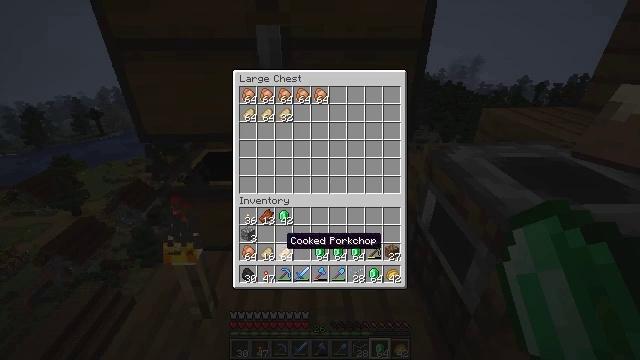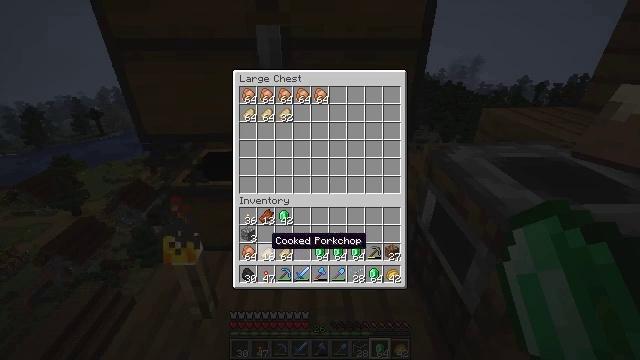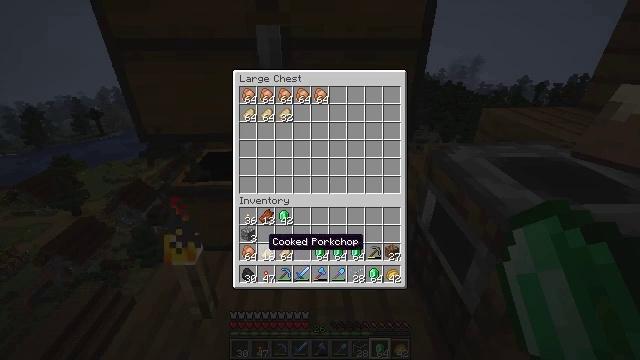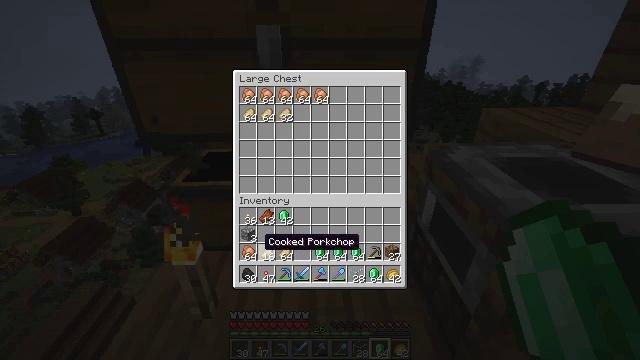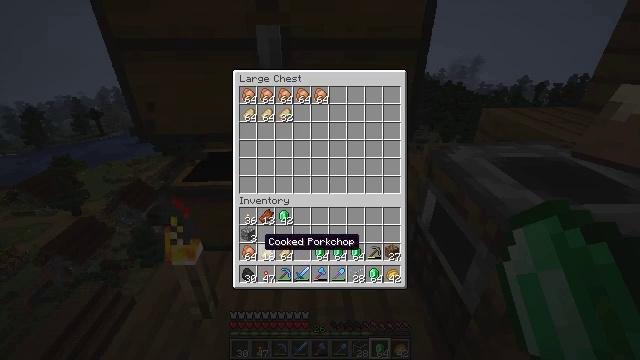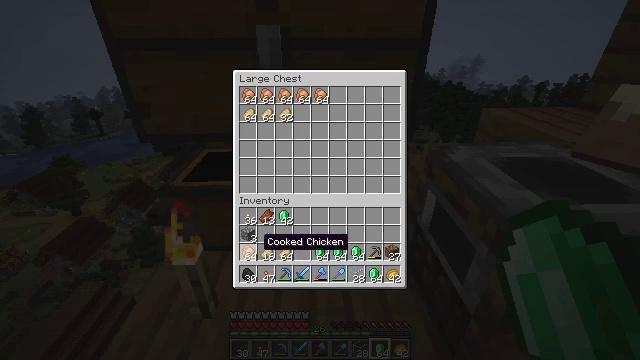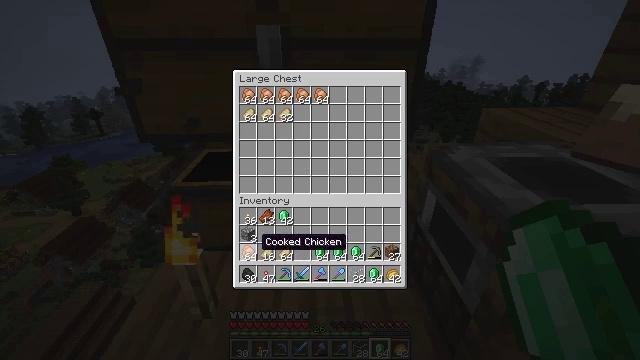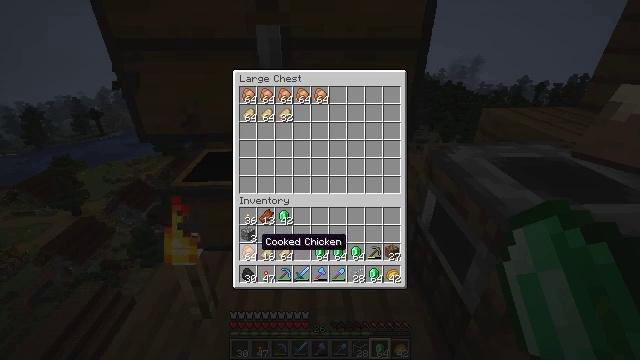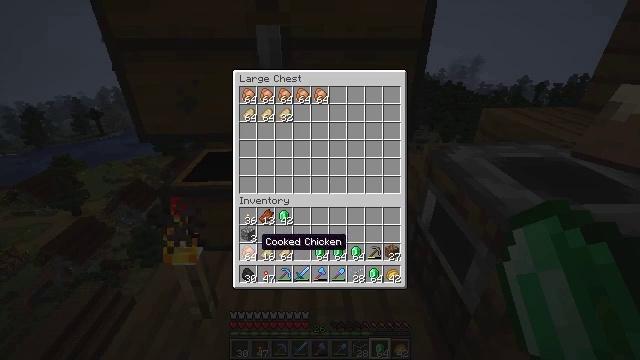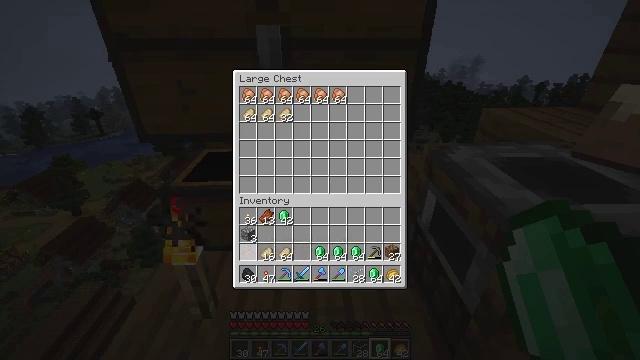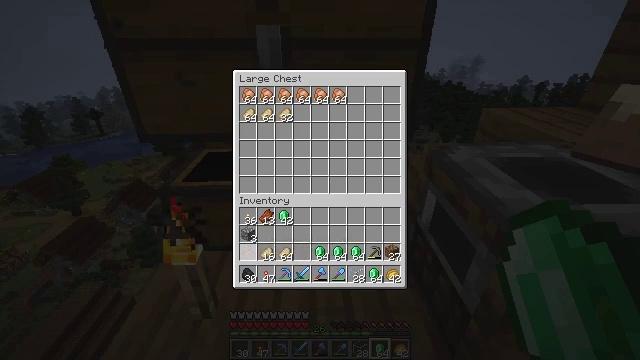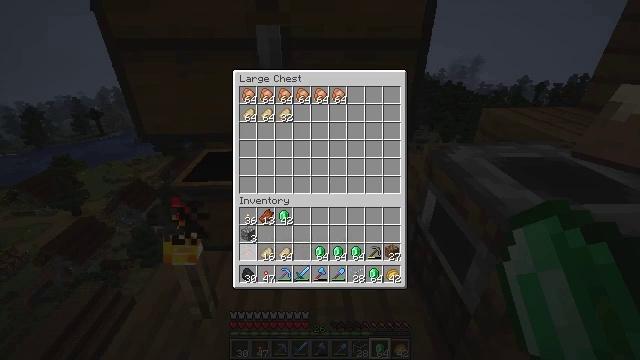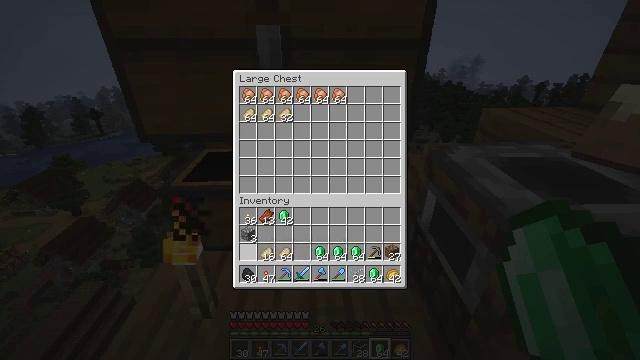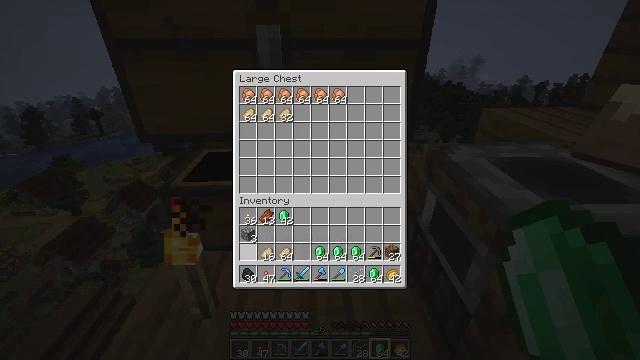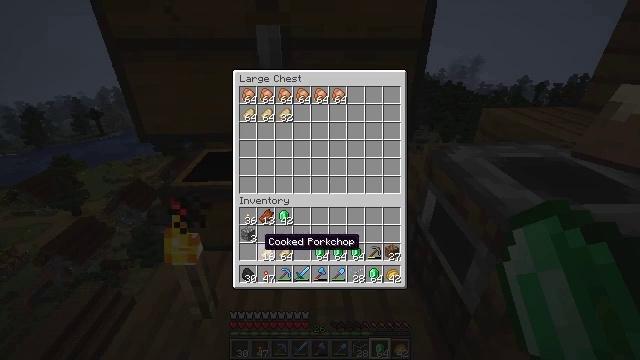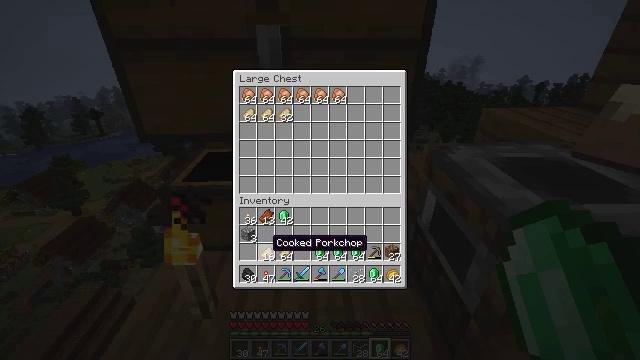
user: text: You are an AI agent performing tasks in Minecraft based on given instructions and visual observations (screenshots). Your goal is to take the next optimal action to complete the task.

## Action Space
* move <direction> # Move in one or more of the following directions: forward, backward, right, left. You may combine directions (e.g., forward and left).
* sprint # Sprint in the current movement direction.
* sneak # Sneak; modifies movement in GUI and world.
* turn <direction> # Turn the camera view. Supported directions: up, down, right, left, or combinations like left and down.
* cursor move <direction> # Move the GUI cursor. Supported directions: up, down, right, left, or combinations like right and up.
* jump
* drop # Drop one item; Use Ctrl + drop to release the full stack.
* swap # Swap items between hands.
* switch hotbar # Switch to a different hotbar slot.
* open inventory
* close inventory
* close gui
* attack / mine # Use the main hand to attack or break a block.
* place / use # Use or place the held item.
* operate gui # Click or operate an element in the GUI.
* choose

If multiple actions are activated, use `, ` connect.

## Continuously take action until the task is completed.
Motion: motion action
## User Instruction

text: Put the ingredients together and craft a rabbit stew.
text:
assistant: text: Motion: sneak, cursor move left
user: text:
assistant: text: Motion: sneak
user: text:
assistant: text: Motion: sneak
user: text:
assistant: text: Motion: sneak
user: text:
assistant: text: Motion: sneak
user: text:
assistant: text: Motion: sneak
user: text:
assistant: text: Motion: sneak
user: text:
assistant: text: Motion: sneak
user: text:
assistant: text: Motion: sneak, operate gui
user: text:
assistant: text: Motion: sneak, operate gui
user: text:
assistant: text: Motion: sneak
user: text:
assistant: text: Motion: sneak
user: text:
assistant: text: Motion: sneak
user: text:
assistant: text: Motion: sneak
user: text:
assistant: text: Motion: sneak, cursor move right
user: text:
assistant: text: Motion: sneak
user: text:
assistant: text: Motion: sneak
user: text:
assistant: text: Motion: sneak
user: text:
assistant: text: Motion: sneak, operate gui
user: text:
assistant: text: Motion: sneak, operate gui
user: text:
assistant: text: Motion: sneak, cursor move right
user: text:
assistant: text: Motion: sneak
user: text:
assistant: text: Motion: sneak
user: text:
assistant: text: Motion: sneak
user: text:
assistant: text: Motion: sneak
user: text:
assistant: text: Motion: sneak, operate gui
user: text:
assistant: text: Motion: sneak, operate gui
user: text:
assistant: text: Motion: sneak
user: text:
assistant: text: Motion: sneak
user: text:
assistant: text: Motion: sneak, cursor move right and up